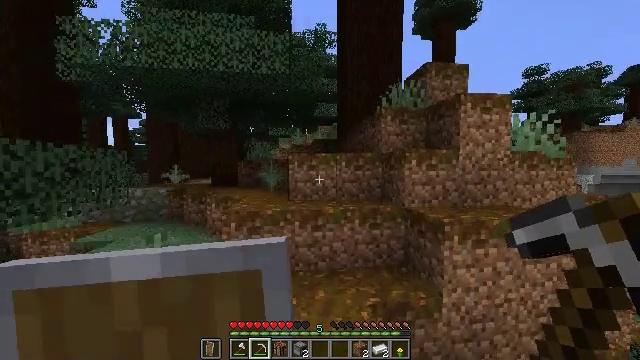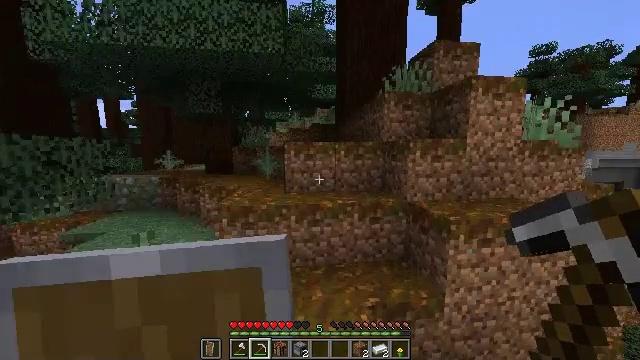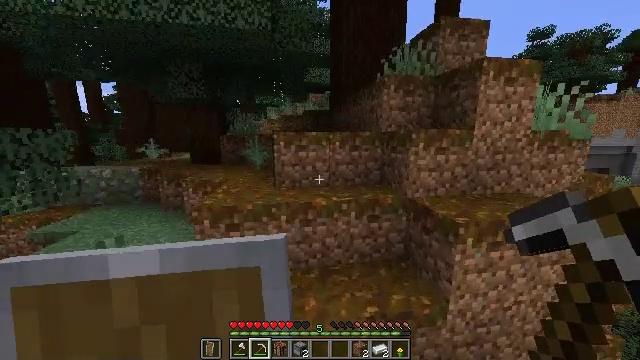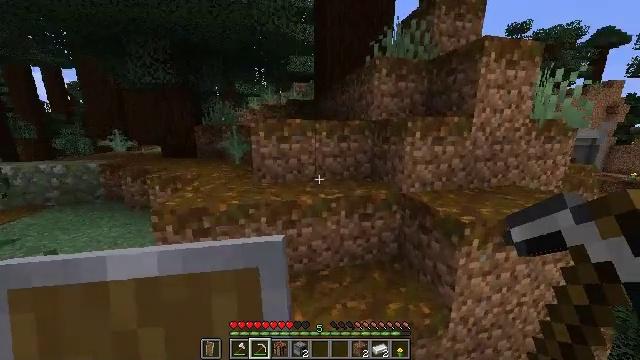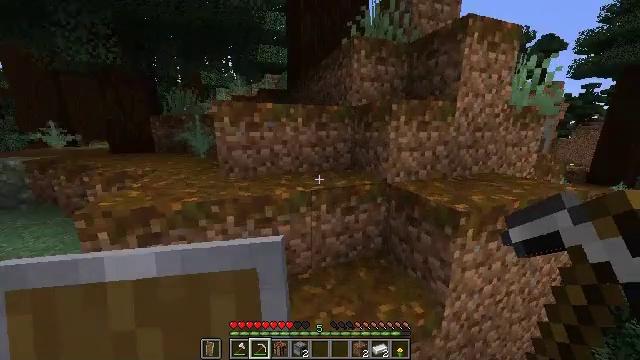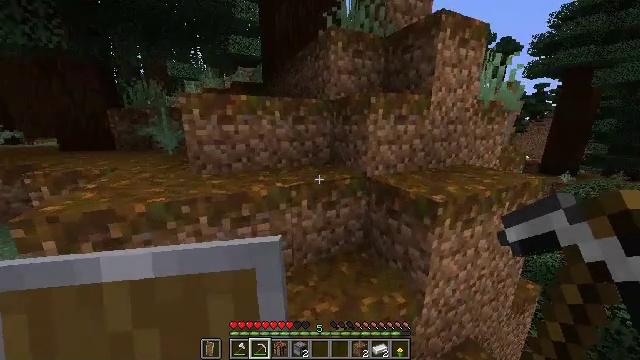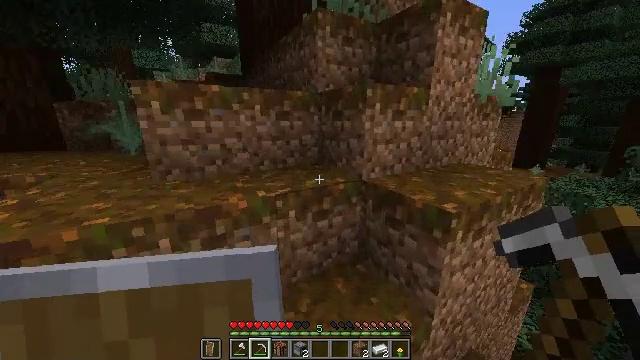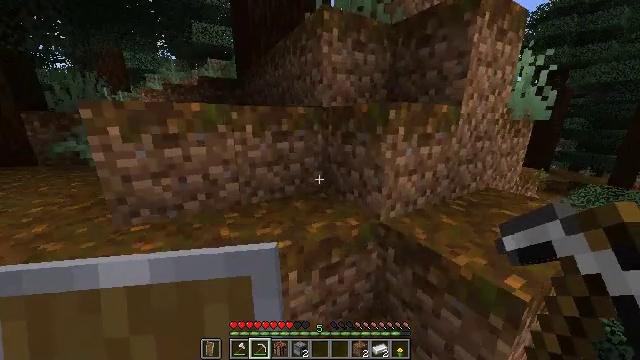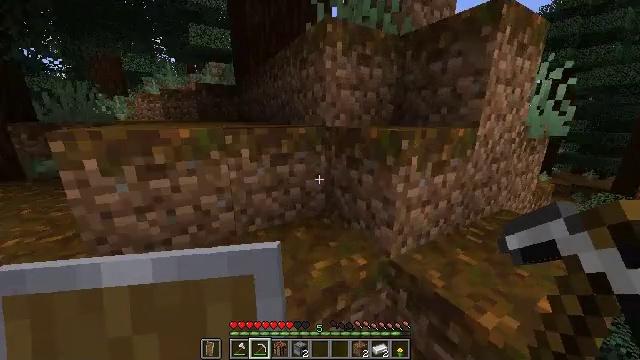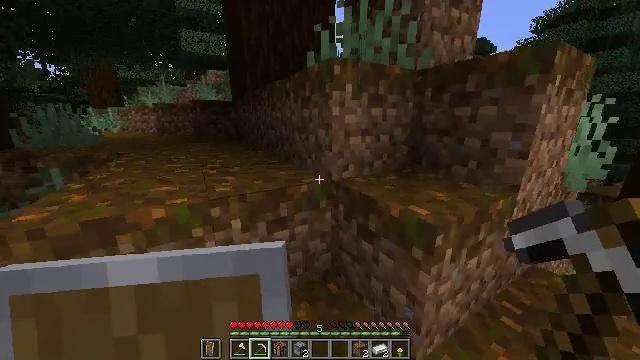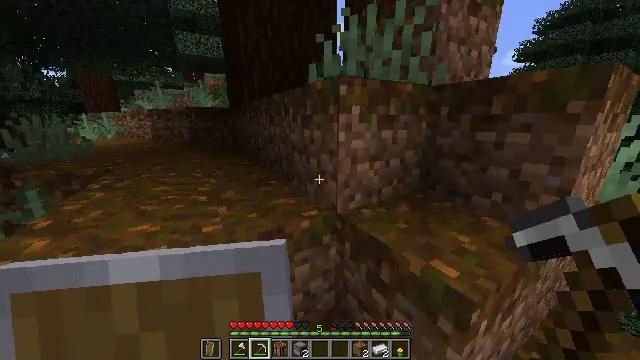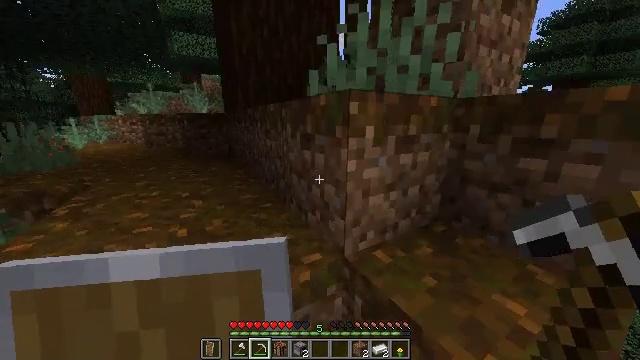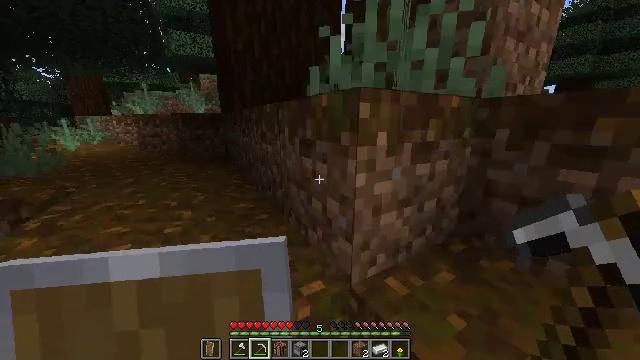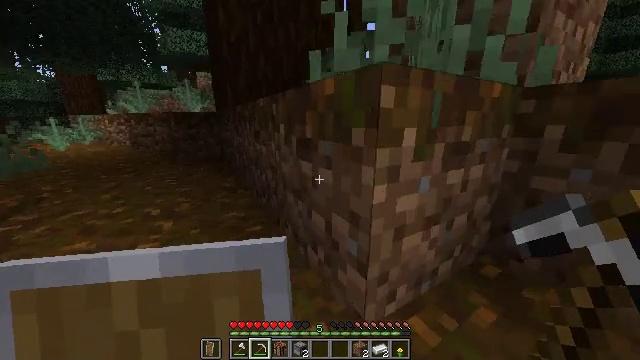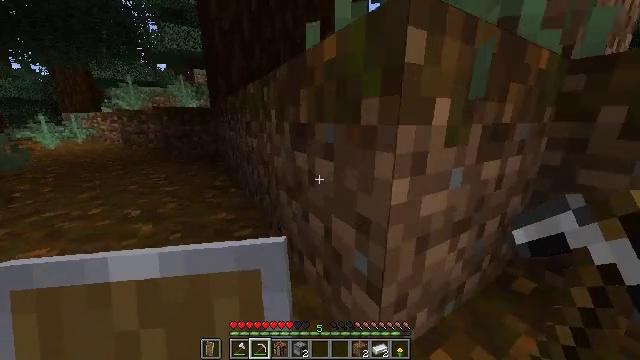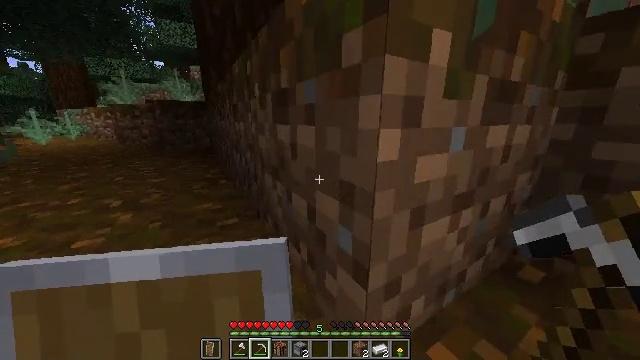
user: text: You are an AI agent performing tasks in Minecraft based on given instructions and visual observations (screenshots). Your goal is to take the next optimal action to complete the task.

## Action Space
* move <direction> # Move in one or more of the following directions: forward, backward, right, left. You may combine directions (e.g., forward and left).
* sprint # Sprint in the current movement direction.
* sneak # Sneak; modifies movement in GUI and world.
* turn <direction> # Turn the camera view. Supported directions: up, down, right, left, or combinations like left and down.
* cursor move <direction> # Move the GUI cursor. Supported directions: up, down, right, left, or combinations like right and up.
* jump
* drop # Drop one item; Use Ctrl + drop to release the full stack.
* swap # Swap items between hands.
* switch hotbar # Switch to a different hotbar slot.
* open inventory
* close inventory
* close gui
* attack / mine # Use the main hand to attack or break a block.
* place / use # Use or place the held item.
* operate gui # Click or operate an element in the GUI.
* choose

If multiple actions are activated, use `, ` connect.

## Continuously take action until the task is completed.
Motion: motion action
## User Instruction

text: Gather materials from the sweet berry bush.
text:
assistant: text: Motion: move forward, sprint, turn down, jump
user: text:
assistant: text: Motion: move forward, sprint, turn right and down, jump
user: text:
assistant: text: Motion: move forward, sprint, turn right and down, jump
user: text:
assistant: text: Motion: move forward, sprint, turn right, jump
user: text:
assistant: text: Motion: move forward, sprint, turn right and down, jump
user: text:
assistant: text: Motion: move forward, sprint, turn right and down, jump
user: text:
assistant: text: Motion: move forward, sprint, jump
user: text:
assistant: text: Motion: move forward, sprint, jump
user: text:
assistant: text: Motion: move forward, sprint, jump
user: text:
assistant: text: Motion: move forward, sprint, jump
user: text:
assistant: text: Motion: move forward, sprint, jump
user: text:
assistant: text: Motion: move forward, sprint, jump
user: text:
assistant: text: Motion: move forward, sprint, jump
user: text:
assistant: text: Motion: move forward, sprint, jump
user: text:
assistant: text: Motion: move forward, sprint, jump
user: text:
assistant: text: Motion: move forward, sprint, turn right, jump
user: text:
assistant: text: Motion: move forward, sprint, turn right and down, jump
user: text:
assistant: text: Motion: move forward, sprint, turn right, jump
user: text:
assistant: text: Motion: move forward, sprint, jump
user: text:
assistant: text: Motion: move forward, sprint, jump
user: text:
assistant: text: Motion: move forward, sprint, jump
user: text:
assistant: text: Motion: move forward, sprint, turn right, jump
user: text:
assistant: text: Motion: move forward, sprint, turn right, jump
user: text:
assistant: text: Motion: move forward, sprint, jump
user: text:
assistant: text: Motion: move forward, sprint, jump
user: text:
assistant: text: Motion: move forward, sprint, jump
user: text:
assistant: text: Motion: move forward, sprint, jump
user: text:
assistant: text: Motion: move forward, sprint, turn left and down, jump
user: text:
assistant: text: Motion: move forward, sprint, turn left and down, jump
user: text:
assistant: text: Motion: move forward, sprint, turn left, jump